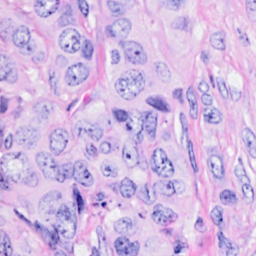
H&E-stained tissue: Breast